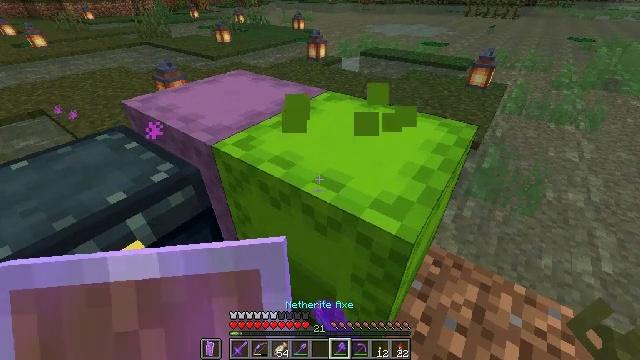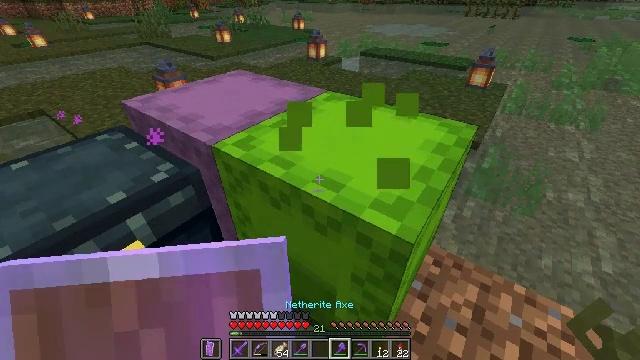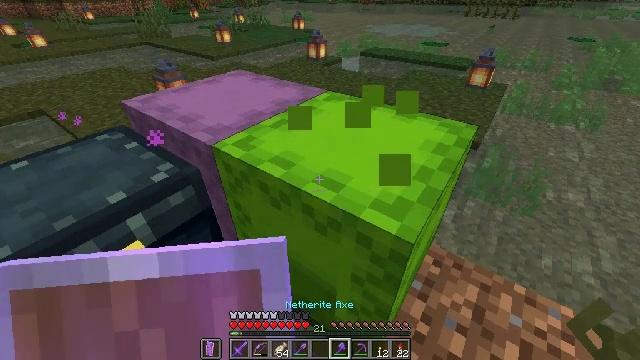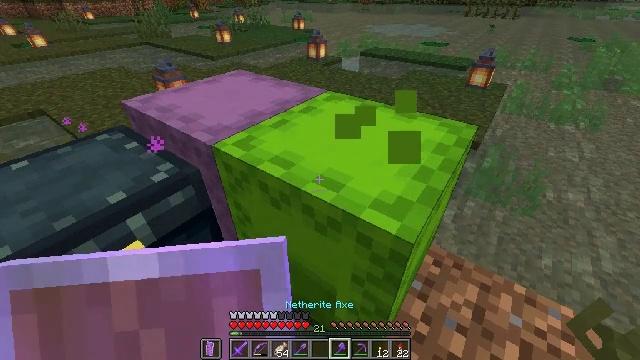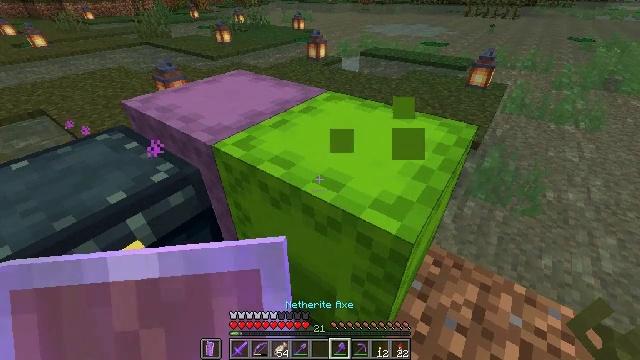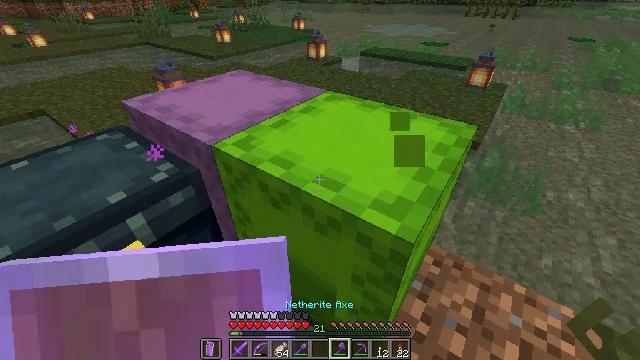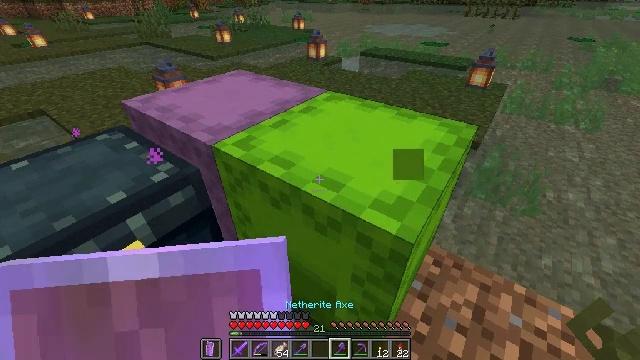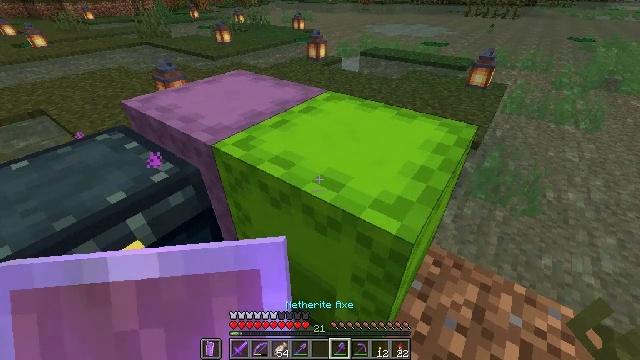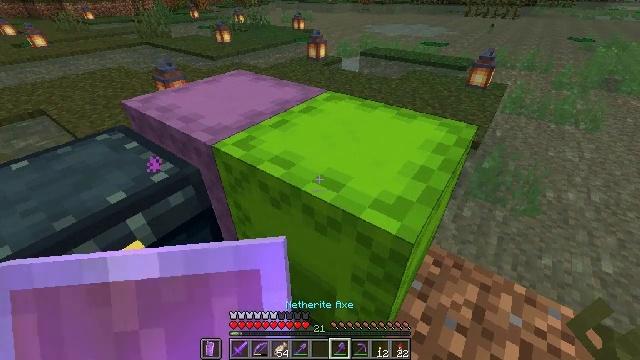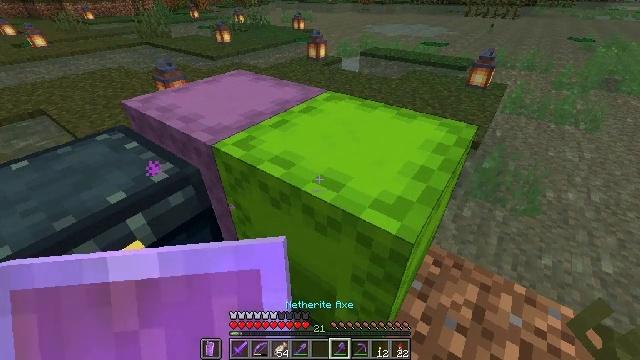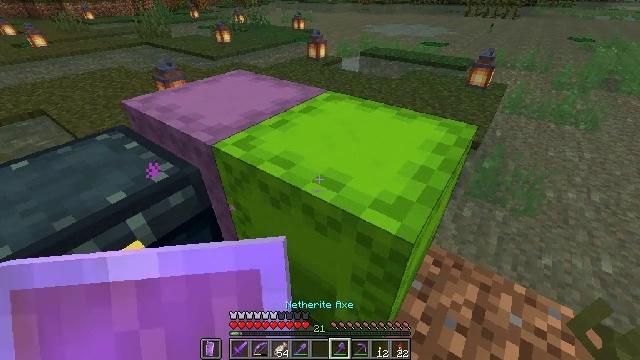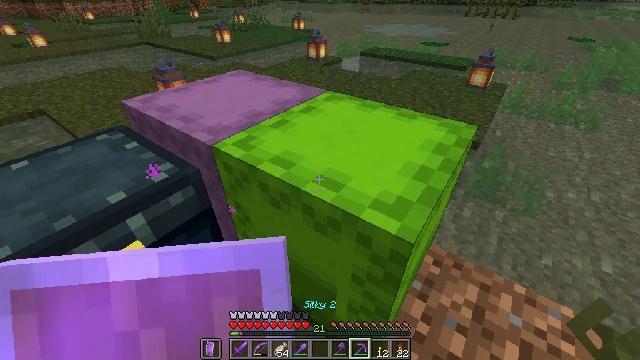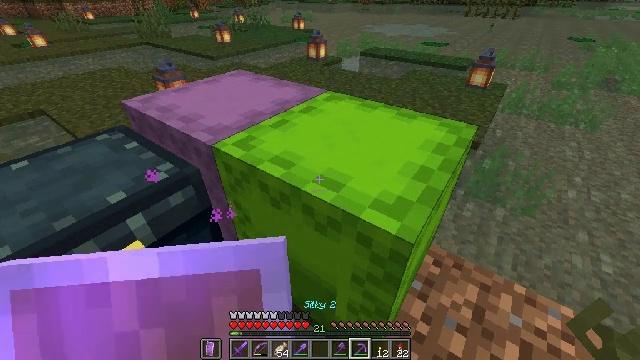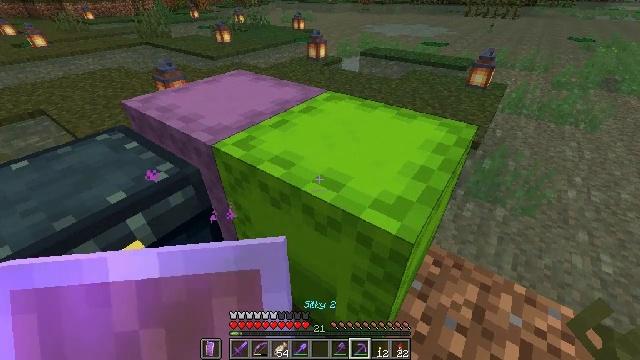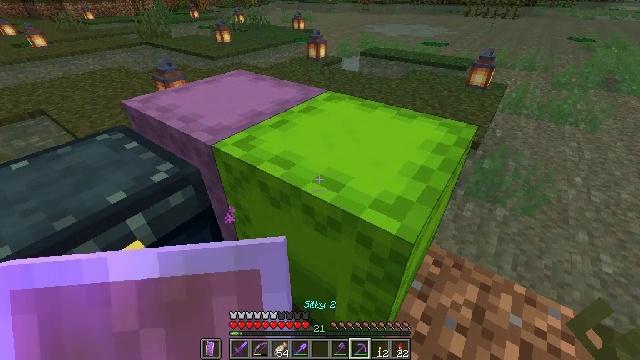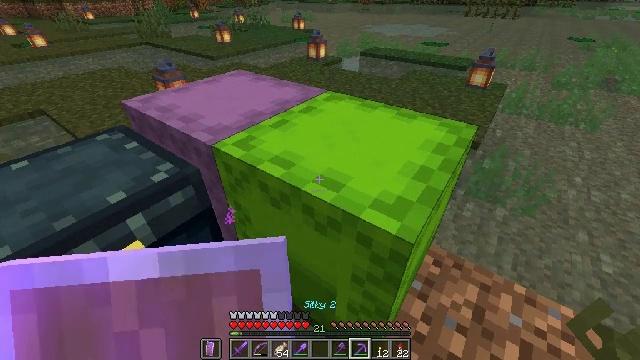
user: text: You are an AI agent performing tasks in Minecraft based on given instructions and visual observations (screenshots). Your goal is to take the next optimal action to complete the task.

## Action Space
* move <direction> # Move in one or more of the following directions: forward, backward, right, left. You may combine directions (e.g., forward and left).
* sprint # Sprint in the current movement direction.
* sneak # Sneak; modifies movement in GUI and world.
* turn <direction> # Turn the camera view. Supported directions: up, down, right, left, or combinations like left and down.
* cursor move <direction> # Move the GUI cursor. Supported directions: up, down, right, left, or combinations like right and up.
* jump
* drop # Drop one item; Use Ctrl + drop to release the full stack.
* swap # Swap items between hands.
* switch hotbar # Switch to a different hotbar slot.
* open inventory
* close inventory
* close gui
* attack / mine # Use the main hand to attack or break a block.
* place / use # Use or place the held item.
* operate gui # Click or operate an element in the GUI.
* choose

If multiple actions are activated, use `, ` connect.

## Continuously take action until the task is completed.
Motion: motion action
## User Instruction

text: Smash the lime shulker box to carry it in your inventory.
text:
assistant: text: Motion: attack / mine
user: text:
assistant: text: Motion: no_op
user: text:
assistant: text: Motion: no_op
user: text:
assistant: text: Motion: no_op
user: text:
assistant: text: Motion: no_op
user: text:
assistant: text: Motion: no_op
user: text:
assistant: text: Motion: no_op
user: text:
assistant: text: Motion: no_op
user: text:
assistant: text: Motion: no_op
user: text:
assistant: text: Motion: no_op
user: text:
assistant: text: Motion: no_op
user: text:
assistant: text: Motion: no_op
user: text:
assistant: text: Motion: no_op
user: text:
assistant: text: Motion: no_op
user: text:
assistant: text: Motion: no_op
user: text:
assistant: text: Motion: no_op
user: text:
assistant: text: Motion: no_op
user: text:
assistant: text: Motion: no_op
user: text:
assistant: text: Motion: no_op
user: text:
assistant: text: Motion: no_op
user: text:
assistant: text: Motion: no_op
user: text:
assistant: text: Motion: attack / mine
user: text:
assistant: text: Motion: attack / mine
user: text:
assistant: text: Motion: attack / mine
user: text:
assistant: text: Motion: no_op
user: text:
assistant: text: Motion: move forward
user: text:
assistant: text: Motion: move forward, turn left and up
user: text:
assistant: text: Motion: no_op